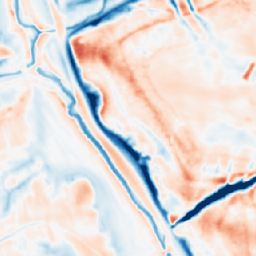
Category: multiscale
Decomposition family: dog_multiscale
Decomposition parameters: sigma_ratio: 2
n_scales: 3
base_sigma: 1
Upsampling method: nearest
Upsampling parameters: scale: 4
Upsampling scale: 4